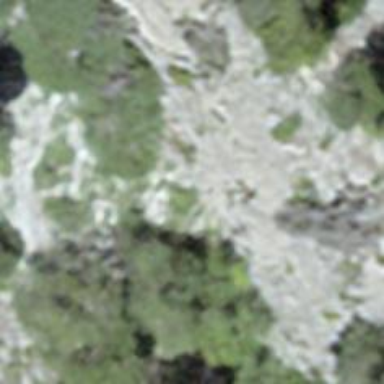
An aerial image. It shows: Natural cliff.